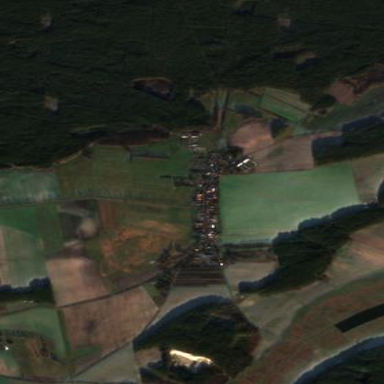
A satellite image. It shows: Picturesque farmland scene.